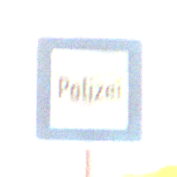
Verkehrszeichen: Polizei
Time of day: SunriseSunset
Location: Outdoor (RoadRail)
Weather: Clear
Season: NotSpecified
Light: Natural